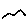
Label: zigzag